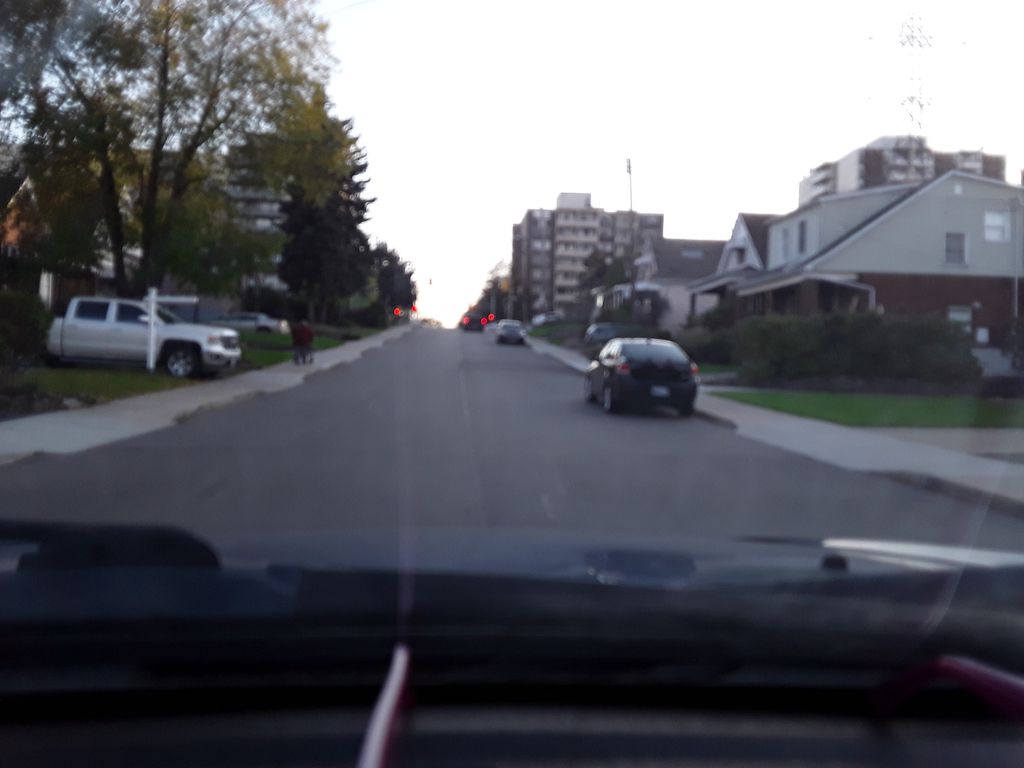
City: hamilton